Question: Below is a 3D curve using the R function persp3d and specifying the colors.
'''
library(rgl)
y = seq(-5,25,by=0.1)
x = seq(5,20,by=0.2)
NAs <- rep(NA, length(x)*length(y))
z <- matrix(NAs, length(x), byrow = T)
for(i in seq(1,length(x))) {
for(j in seq(1,length(y))) {
val = x[i] * y[j]
z[i,j] = val
if(z[i,j] < 0.02) {
z[i,j] = NA
}
}
}
col <- rainbow(length(x))[rank(x)]
open3d()
persp3d(x,y,z,color=col,xlim=c(5,20),ylim=c(5,10),axes=T,box=F,xlab="X Axis",ylab="Y Axis",zlab="Z Axis")
'''
And it produces this image:

In the current version, for an x value of 15, the color is blue regardless of the z value. But I'd like it so that high z values are dark blue whereas low z values are light blue, if that makes sense. How can I do something like this, so that color not only distinguishes x values but also z values?
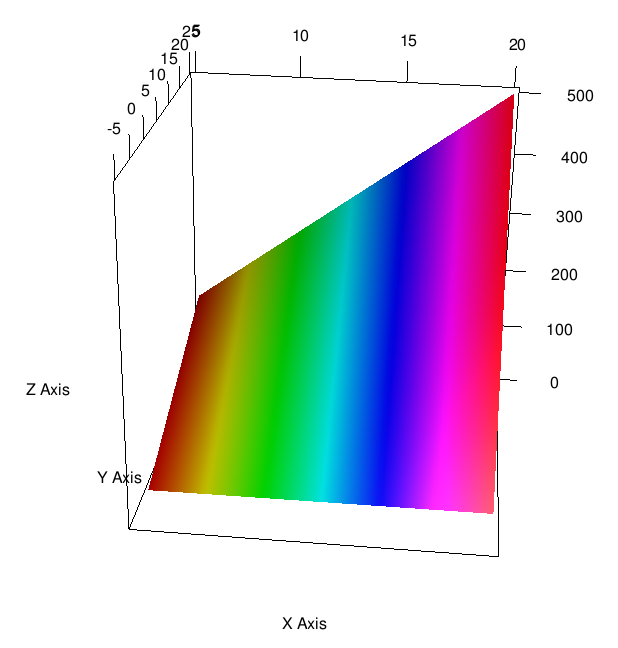
Answer: You will have to play around with colors in HSV format rather than RGB format for this. It's easier that way I think.
See my sample code below.
'''
library(rgl)
y = seq(-5,25,by=0.1)
x = seq(5,20,by=0.2)
NAs <- rep(NA, length(x)*length(y))
z <- matrix(NAs, length(x), byrow = T)
for(i in seq(1,length(x))) {
for(j in seq(1,length(y))) {
val = x[i] * y[j]
z[i,j] = val
if(z[i,j] < 0.02) {
z[i,j] = NA
}
}
}
'''
Create unique color for each value of x.
'''
col <- rainbow(length(x))[rank(x)]
'''
Create grid of colors by repeating 'col' 'length(y)' times
'''
col2 <- matrix(rep(col,length(y)), length(x))
for(k in 1:nrow(z)) {
row <- z[k,]
rowCol <- col2[k,]
rowRGB <- col2rgb(rowCol) #convert hex colors to RGB values
rowHSV <- rgb2hsv(rowRGB) #convert RGB values to HSV values
row[is.na(row)] <- 0
v <- scale(row,center=min(row), scale=max(row)-min(row)) # scale z values to 0-1
rowHSV['s',] <- v #update s or v values by our scaled values above
# rowHSV['v',] <- v # try changing either saturation or value i.e. either s or v
newRowCol <- hsv(rowHSV['h',], rowHSV['s',], rowHSV['v', ]) #convert back to hex color codes
col2[k,] <- newRowCol #Replace back in original color grid
}
open3d()
persp3d(x,y,z,color=col2,xlim=c(5,20),ylim=c(5,10),axes=T,box=F,xlab="X Axis",ylab="Y Axis",zlab="Z Axis")
'''
This should give following. You can play around scaling of saturation or value of colors to get desired "lightness" or "darkness" of shades.